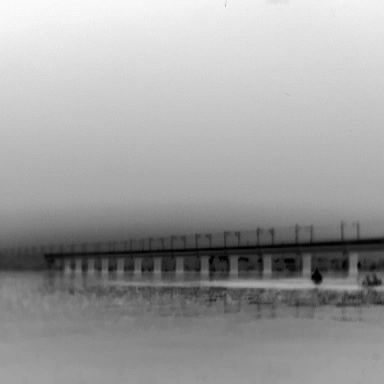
There are two objects shown in the infrared image, including a canoe, and a warship.